Interaction volume radius: 5 \u00c5
Interaction volume height: 25 \u00c5
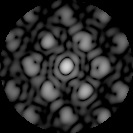
Disorder parameter: 0.3712